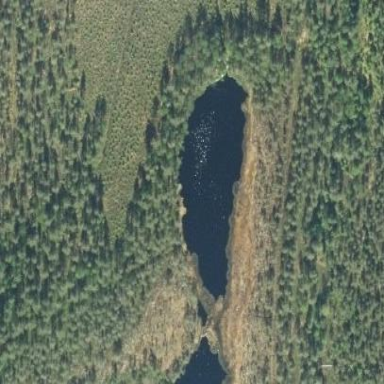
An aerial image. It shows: Serene lake surrounded by nature.